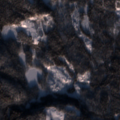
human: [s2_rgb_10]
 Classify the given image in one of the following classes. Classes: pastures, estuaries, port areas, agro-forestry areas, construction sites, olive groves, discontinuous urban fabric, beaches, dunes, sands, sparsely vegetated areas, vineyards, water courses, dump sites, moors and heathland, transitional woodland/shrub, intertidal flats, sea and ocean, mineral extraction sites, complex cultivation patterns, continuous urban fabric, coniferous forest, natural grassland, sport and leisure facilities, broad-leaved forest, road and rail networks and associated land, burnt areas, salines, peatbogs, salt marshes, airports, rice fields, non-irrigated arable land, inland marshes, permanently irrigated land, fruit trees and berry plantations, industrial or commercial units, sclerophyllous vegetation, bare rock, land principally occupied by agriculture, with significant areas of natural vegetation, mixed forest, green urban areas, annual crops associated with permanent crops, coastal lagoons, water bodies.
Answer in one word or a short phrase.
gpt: coniferous forest, mixed forest, transitional woodland/shrub